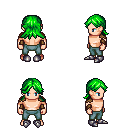
a pixel art fantasy rpg character, male body template, human, light skin, leather shoulder armor, teal pants, green loose hair, leather bracers, metal boots, four views (front, back, left, right), 2x2 character sprite sheet, small pixel art, hard edges, no anti-aliasing